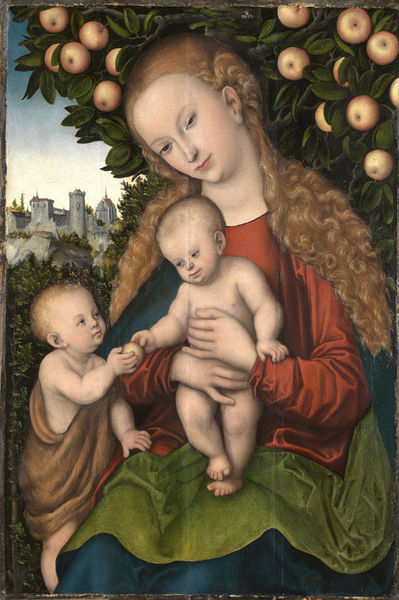
Titel: Maria mit dem Kind und dem Johannesknaben unter dem Apfelbaum
Künstler: Lucas d. Ä. Cranach
Standort: Karlsruhe
Institution: Staatliche Kunsthalle Karlsruhe
Schlagwörter: baum, berg, blau, blätter, gemälde, hand, himmel, kopf, laub, nackt, umhang, wolken, grün, landschaft, stadt, braun, finger, frau, haar, hintergrund, kleid, mund, nase, ohr, türkis, ausblick, gebäude, rot, schloss, tuch, malerei, blond, jung, architektur, augen, bluse, gesicht, halten, johannes, lang, mensch, pelz, stehen, steine, täufer, bildnis, hände, horizont, häuser, strauch, gebüsch, kirche, sträucher, gewand, gold, haare, mantel, sitzend, kind, mutter, blatt, locken, renaissance, kinder, turm, frucht, früchte, garten, fell, apfel, lächeln, orangen, schürze, äpfel, italien, jungen, knaben, abhang, klippen, mauer, hecke, baby, kuppel, tafel, kontrapost, schoß, gesich, barfuss, eva, paradies, burg, religion, türme, dom, babys, geben, jungfrau, lockig, reichen, kleinkind, verführung, rote haare, christus, jesus, versuchung, mittelalter, florenz, hain, kastanie, apfelbaum, balu, golden, maria, madonna, sünde, jesu, mutter gottes, babies, baum der erkenntnis, grün rot, sinnend, kleinkinder, medici, kain, jesuskind, johannes der täufer, blaun, nacke, neuzeit, christ, gaben, nakct, christuskind, hellhäutig, gottes, cranach, erbsünde, hare, kidner, langes haar, säuglinge, festungsanlage, geneigter kopf, abel, apfle, imaria, äf, jesusd, saugling, kleid tuch, kamelhaarmantel, kamelfell